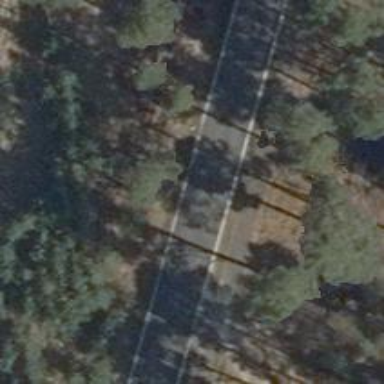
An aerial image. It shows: Asphalt road classified as tertiary.